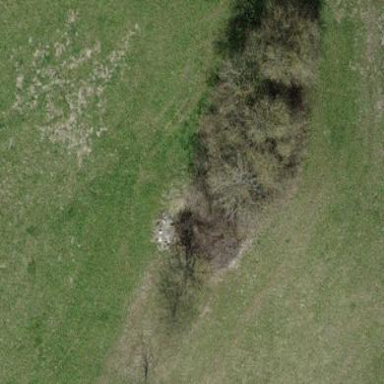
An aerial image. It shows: Patch of scrub vegetation.